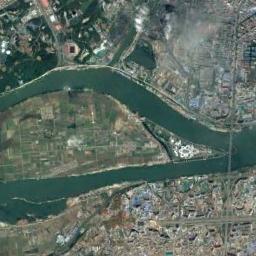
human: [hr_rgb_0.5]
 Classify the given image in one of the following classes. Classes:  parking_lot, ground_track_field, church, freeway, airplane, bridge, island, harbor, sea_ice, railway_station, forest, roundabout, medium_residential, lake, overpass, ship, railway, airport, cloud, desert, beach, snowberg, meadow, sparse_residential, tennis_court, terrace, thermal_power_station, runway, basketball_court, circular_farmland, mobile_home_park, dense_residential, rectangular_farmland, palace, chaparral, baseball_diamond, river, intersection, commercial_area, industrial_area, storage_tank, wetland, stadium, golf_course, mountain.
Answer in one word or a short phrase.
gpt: river